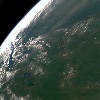
Label: land